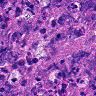
Metastatic tissue present: yes